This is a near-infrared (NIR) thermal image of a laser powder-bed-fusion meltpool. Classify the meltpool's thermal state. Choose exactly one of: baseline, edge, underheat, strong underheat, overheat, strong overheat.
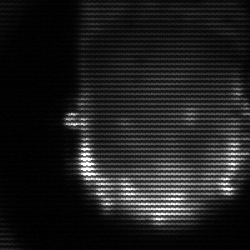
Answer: baseline